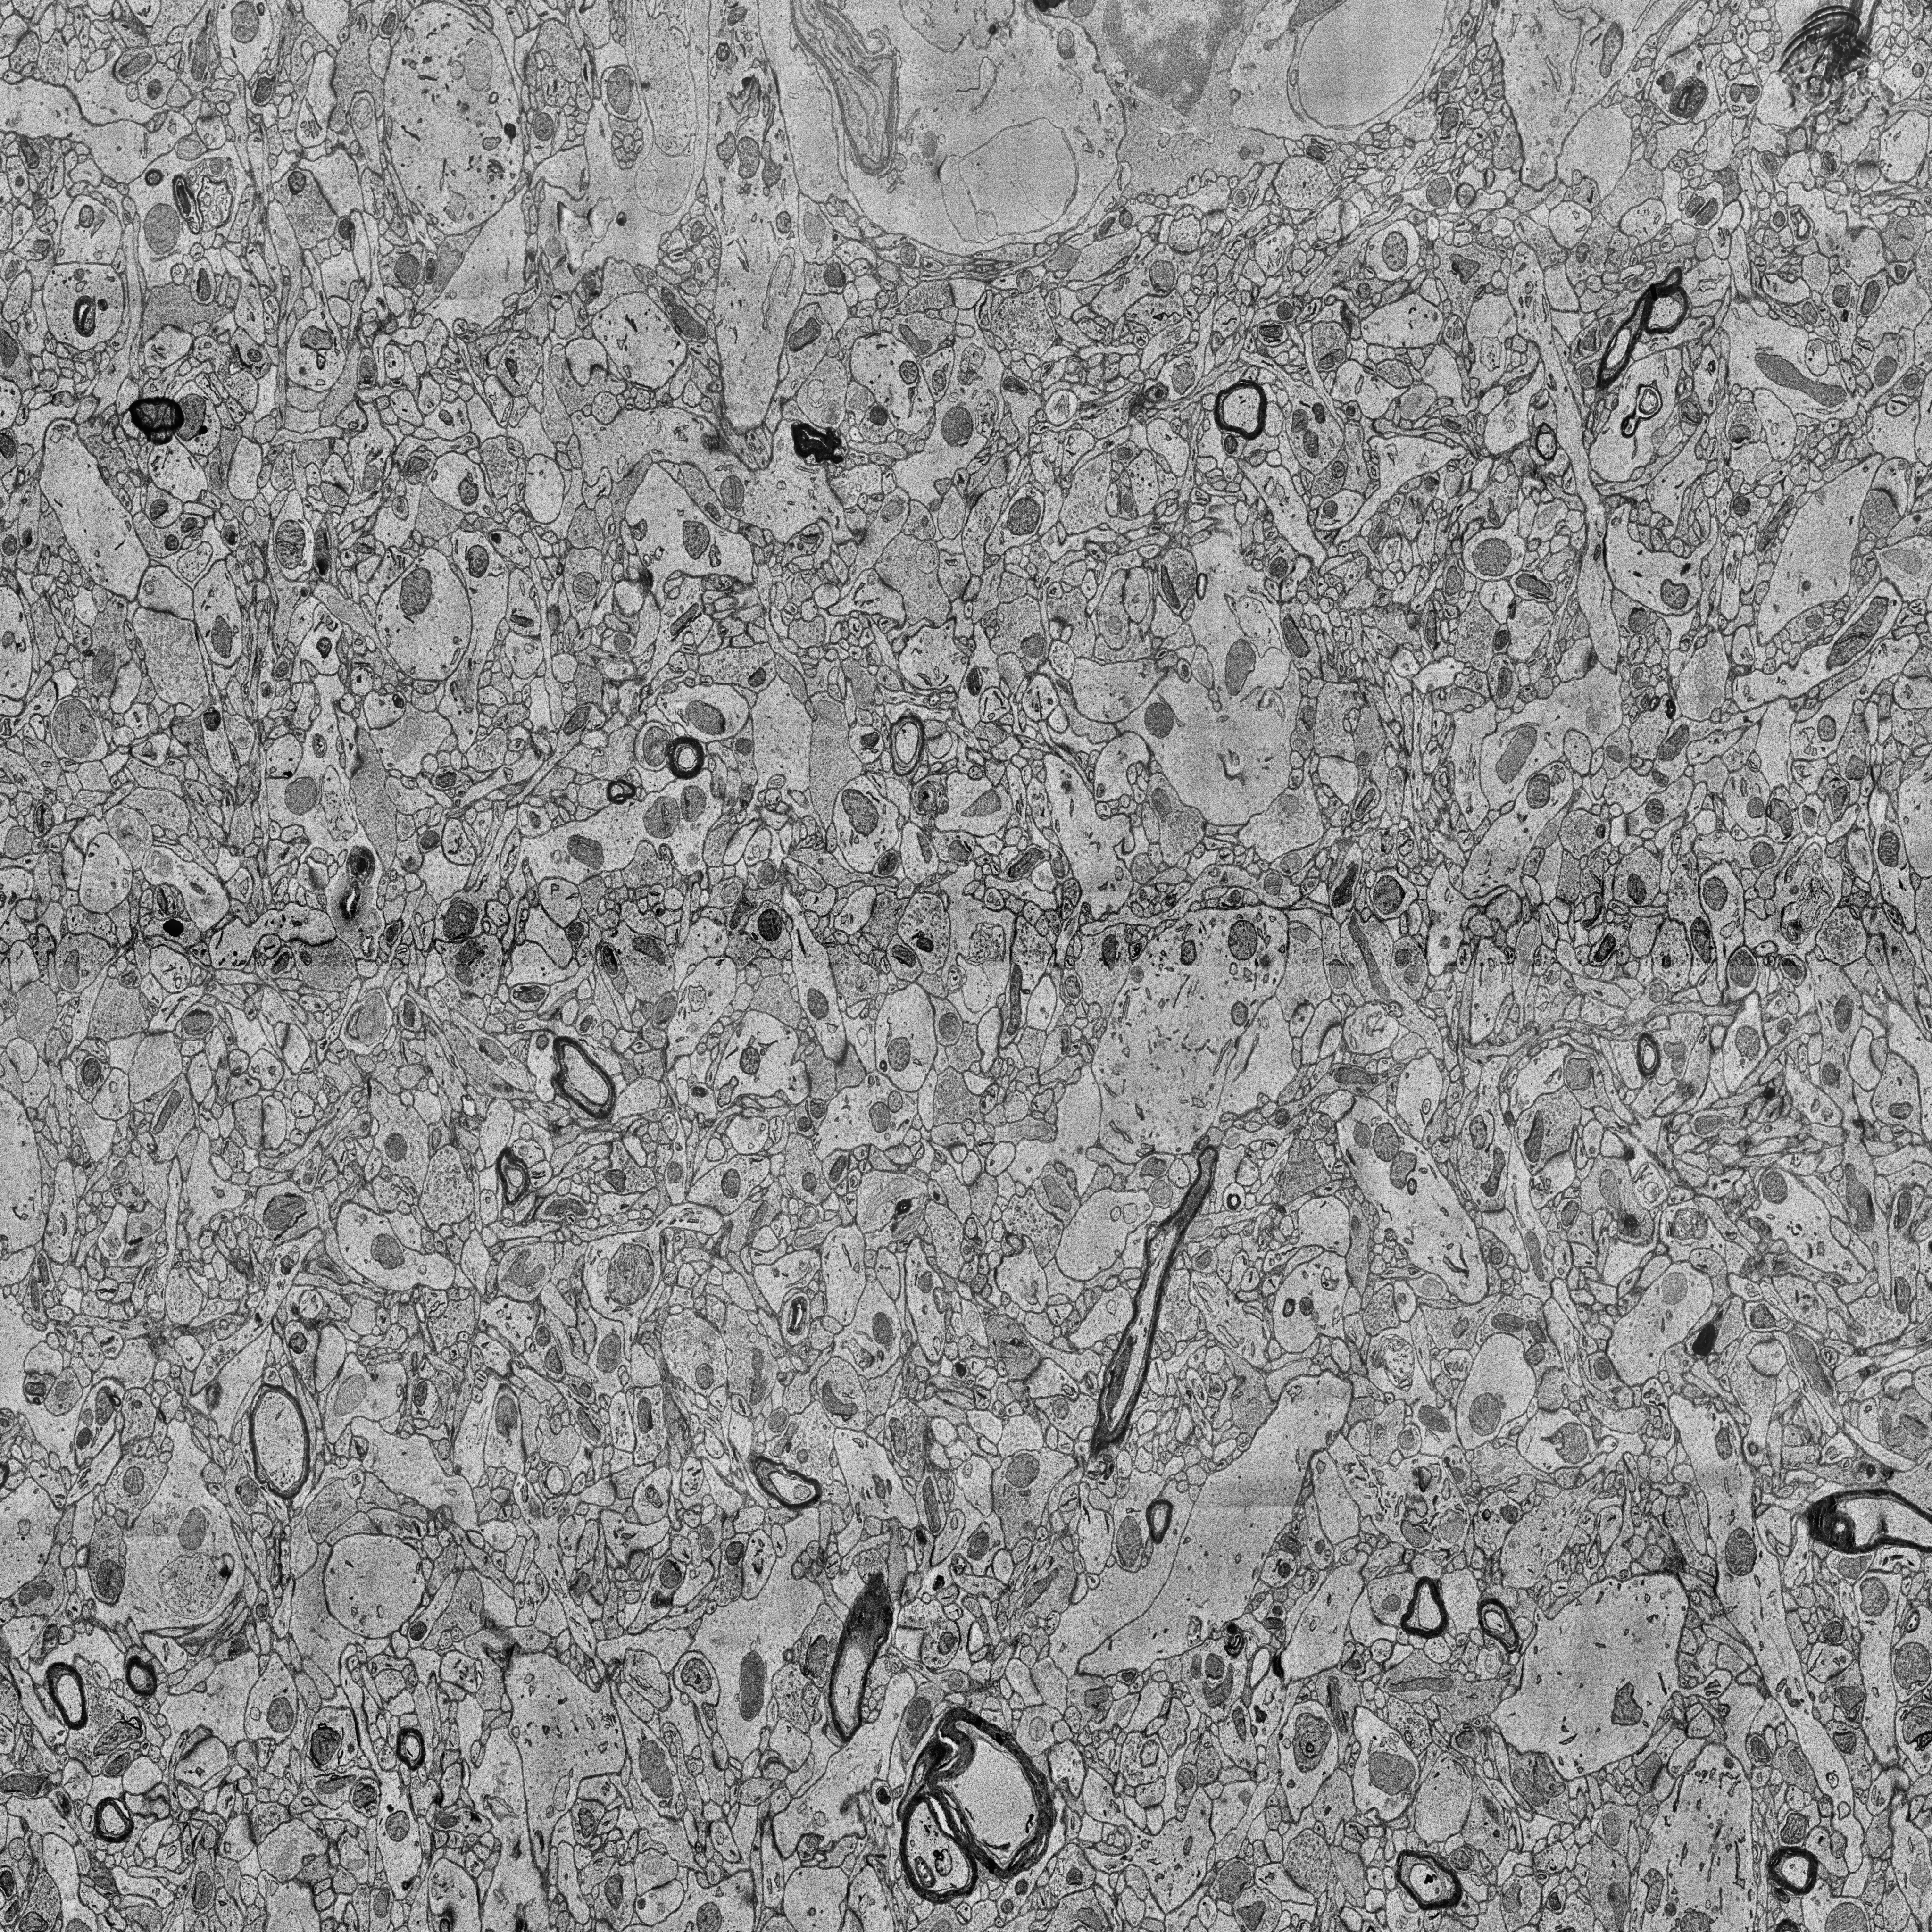
Electron microscopy slice of human cortex tissue
Slice depth (z): 124
Mitochondria instances in slice: 532